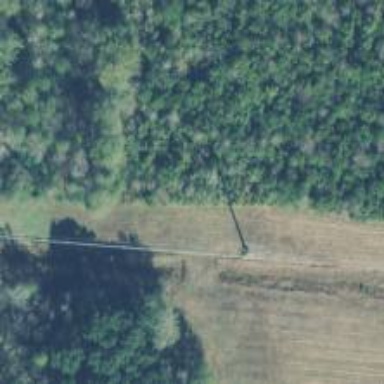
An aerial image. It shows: Power pole.